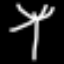
Label: palm tree